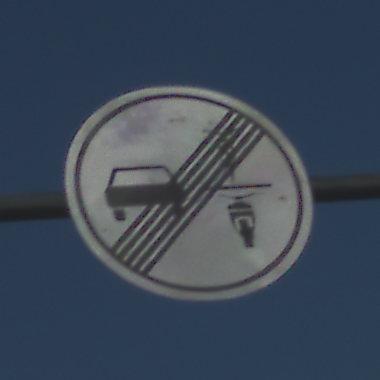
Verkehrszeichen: EndeVerbotUeberholenEinspurigeFahrzeuge
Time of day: MorningAfternoon
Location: Outdoor (Nature)
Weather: Clear
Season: NotSpecified
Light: Natural